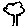
Label: tree